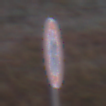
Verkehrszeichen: VerbotFussgaenger
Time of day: SunriseSunset
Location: Outdoor (Nature)
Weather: Clear
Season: NotSpecified
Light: Natural